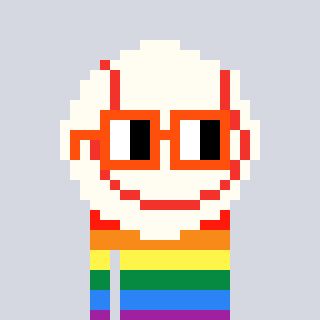
a pixel art character with square orange glasses, a baseball ball-shaped head and a foggrey-colored body on a cool background